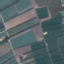
Land use / land cover: PermanentCrop